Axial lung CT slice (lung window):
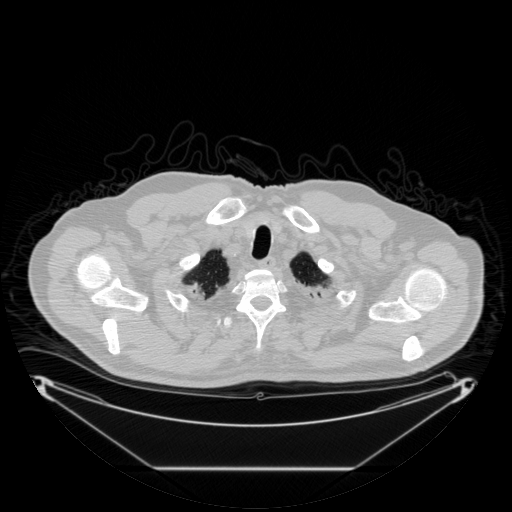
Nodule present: no